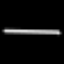
Label: line